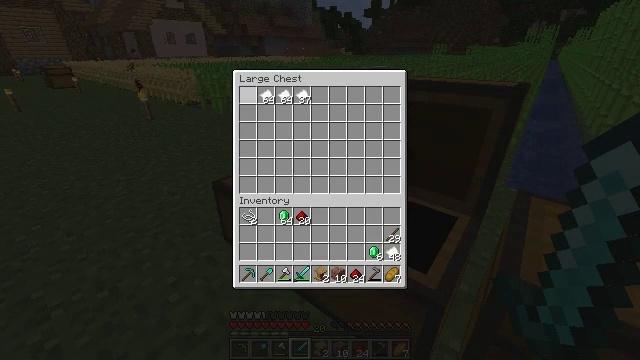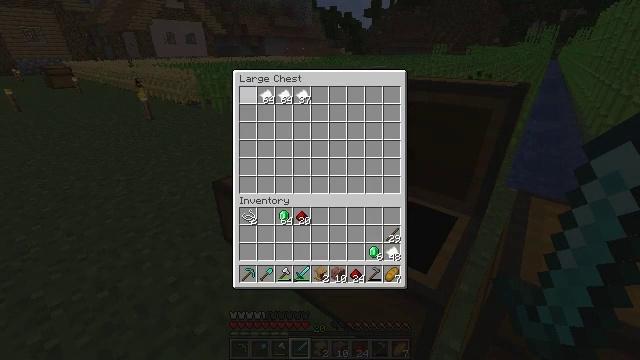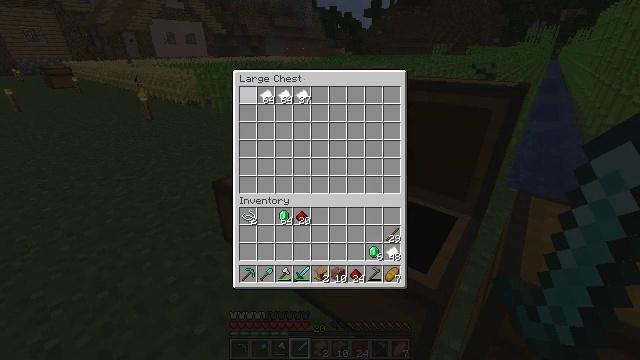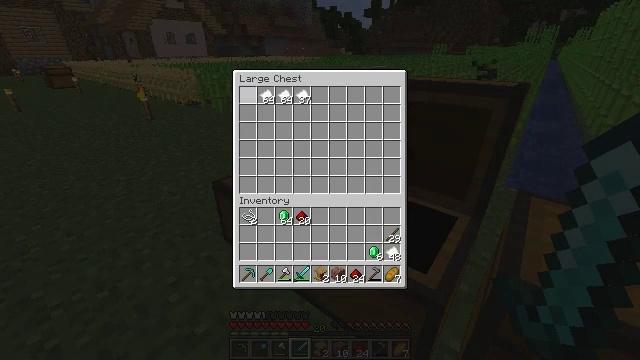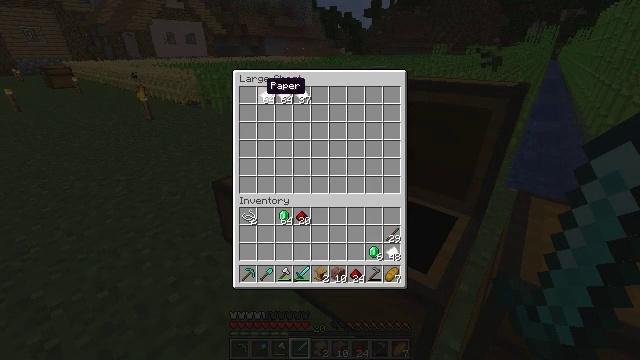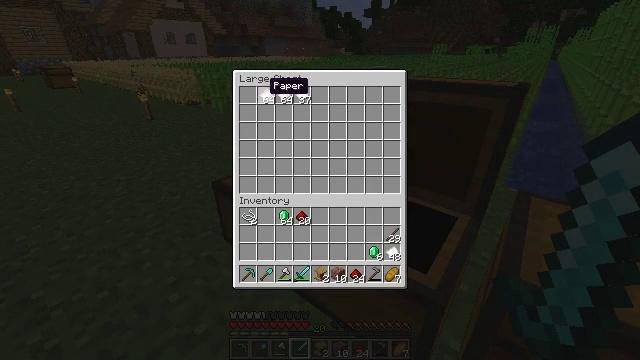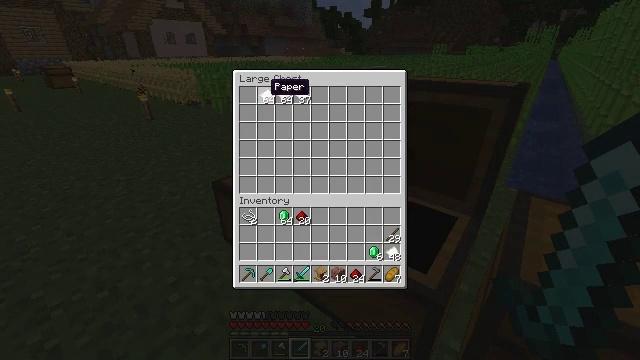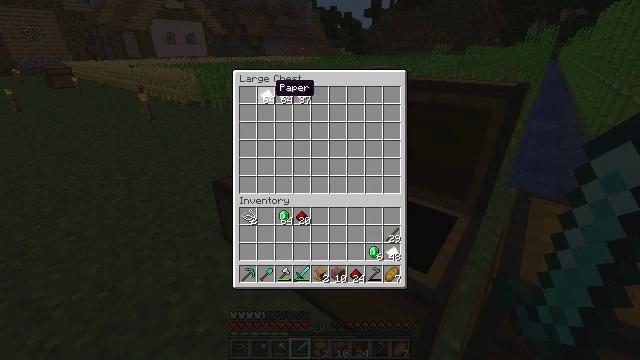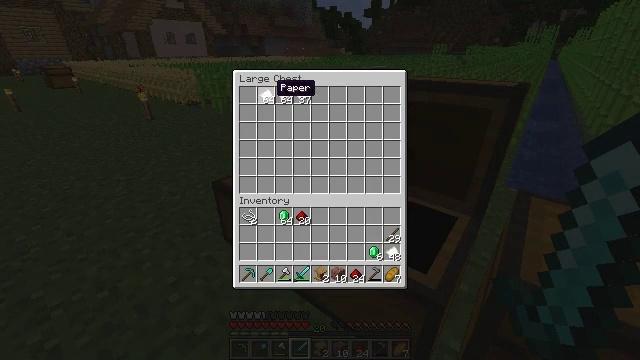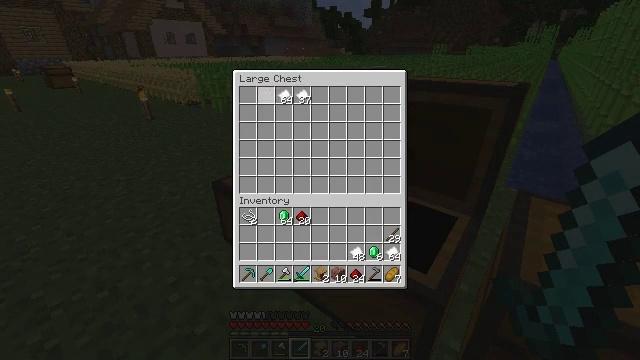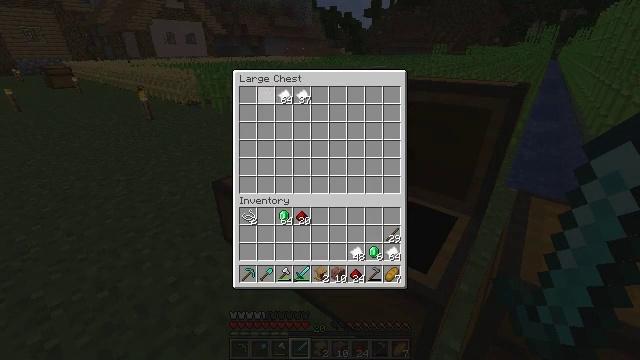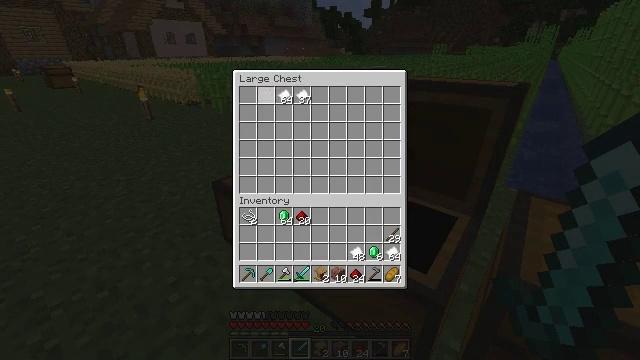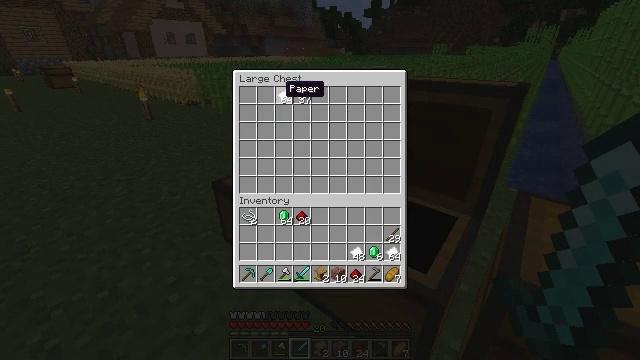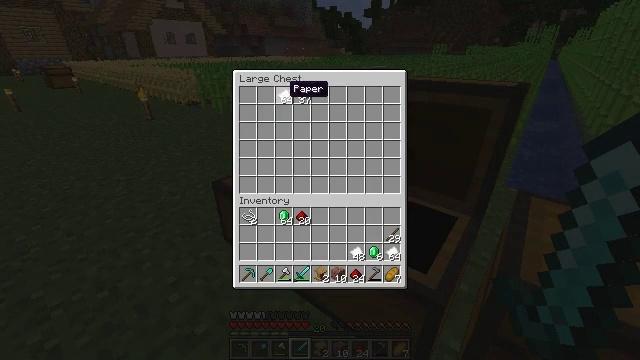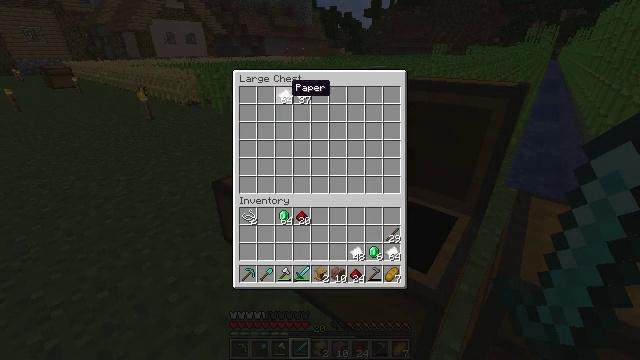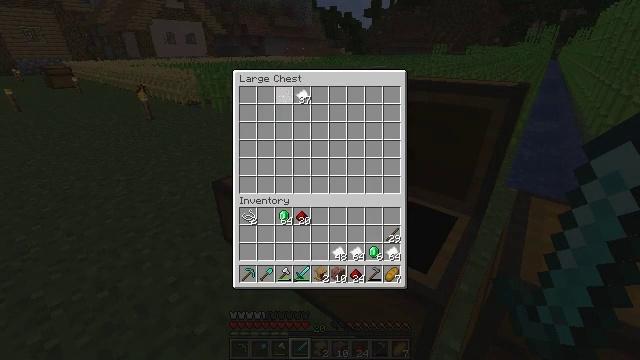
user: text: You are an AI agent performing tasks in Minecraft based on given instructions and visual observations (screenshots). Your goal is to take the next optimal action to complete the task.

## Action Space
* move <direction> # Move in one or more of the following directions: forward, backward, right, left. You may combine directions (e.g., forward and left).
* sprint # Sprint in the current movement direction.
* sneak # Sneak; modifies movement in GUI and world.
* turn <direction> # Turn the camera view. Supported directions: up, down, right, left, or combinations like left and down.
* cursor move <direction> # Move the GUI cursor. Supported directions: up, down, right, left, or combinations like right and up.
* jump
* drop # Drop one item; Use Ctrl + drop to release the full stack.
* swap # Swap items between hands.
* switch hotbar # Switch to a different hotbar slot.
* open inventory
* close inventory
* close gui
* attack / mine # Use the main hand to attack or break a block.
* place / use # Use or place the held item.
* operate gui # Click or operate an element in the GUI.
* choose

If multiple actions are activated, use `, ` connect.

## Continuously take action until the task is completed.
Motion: motion action
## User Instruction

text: Convert a block into lapis lazuli using the crafting table.
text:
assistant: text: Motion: sneak, choose
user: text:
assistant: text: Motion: sneak, choose
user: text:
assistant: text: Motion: sneak, cursor move right
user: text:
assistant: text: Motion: sneak, cursor move right
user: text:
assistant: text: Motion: sneak
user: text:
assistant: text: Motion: sneak
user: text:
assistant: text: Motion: sneak
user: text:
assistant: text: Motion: sneak
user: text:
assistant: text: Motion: sneak, choose
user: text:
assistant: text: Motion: sneak, choose
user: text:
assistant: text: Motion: sneak, choose
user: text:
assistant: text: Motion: sneak, cursor move right
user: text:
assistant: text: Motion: sneak
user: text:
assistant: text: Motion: sneak
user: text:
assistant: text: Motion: sneak, choose
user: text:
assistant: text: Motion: sneak, choose
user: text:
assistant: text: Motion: sneak
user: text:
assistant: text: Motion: sneak, cursor move right
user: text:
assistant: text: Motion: sneak
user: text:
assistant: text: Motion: sneak, choose
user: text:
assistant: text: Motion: sneak, choose
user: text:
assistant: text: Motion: sneak, choose
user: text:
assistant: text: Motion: sneak
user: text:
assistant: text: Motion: sneak
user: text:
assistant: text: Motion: sneak
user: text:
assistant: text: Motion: sneak, cursor move right and down
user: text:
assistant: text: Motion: sneak, cursor move right and down
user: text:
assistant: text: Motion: cursor move right and down
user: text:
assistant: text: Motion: no_op
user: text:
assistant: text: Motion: close gui